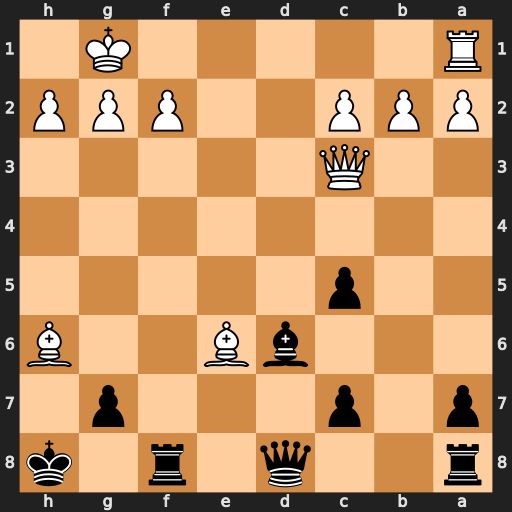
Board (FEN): r2q1r1k/p1p3p1/3bB2B/2p5/8/2Q5/PPP2PPP/R5K1
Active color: b
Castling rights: -
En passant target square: -
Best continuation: Qf6 Qxf6 Rxf6 Bd5 c6